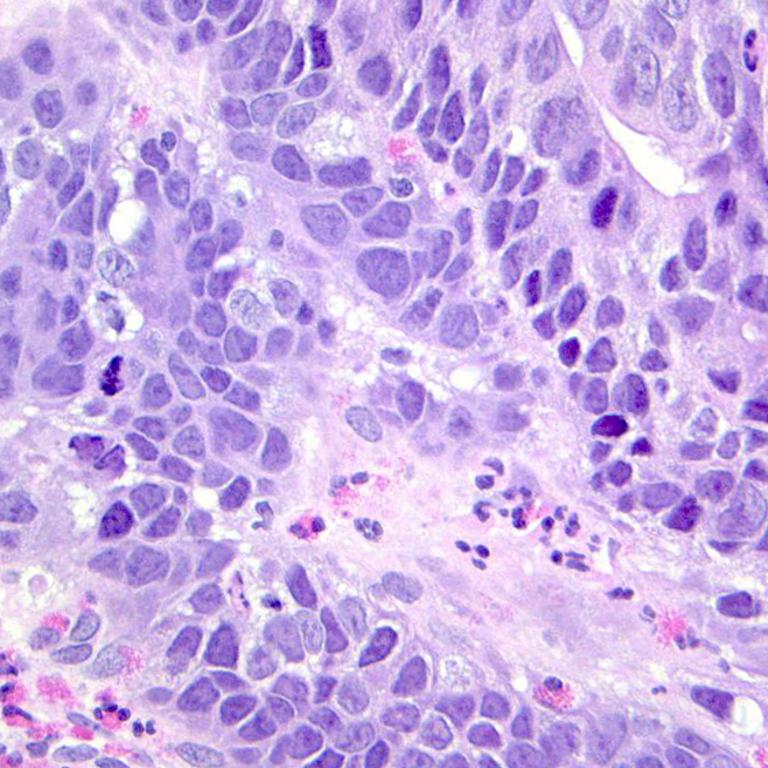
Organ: colon
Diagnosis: adenocarcinomas